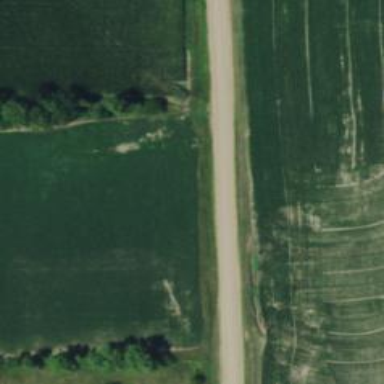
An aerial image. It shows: Unclassified road.